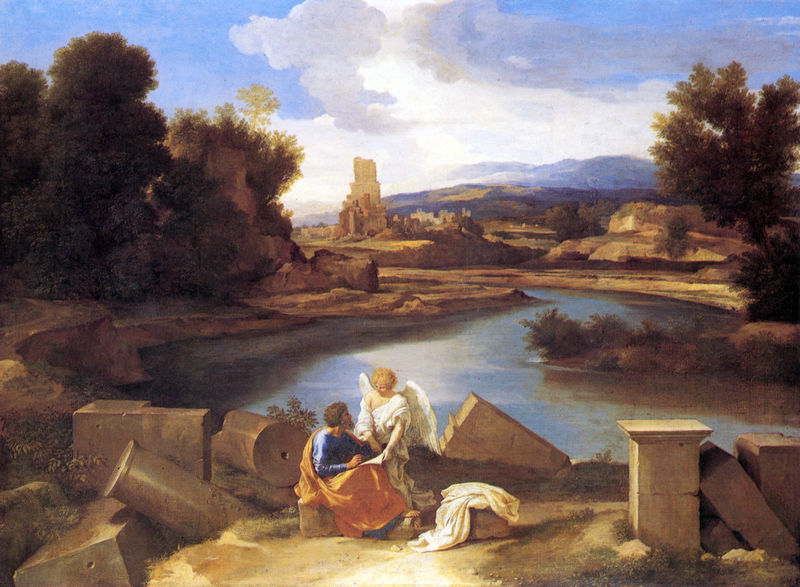
Titel: Paysage avec saint Matthieu et l'ange, Landschaft mit dem Hl. Matthäus und dem Engel
Künstler: Nicolas Poussin
Standort: Berlin
Institution: Alte Nationalgalerie
Schlagwörter: baum, berg, blau, felsen, flügel, gemälde, hand, himmel, mann, schatten, umhang, wasser, weiß, wolken, bäume, fluss, gelb, landschaft, menschen, see, sitzen, stadt, teich, ufer, braun, frau, haar, hell, kleid, licht, marmor, orange, säule, säulen, ausblick, gebäude, gras, haus, rot, tuch, weg, wolke, gespräch, malerei, bart, blond, arm, stein, steine, bach, erde, horizont, häuser, natur, spiegelung, büsche, gebüsch, gewässer, sonne, gewand, gold, sitzend, decke, gewänder, klassizismus, paar, blatt, pflanze, renaissance, wald, turm, engel, aussicht, bein, sommer, strand, papier, italien, süden, zwei, warm, berge, böschung, flus, romantik, sturm, muse, podest, nazarener, barfuss, reste, ruine, antike, unterschrift, fuss, burg, himmeö, ideal, idyll, gewunden, loch, ruinen, kunst, krause, vertrag, kaputt, heiligenschein, nimbus, jesus, blauer himmel, antik, christlich, hilfe, toga, zerstört, erscheinung, poussin, heiliger, tempel, basis, schreiber, arkadien, postament, eichen, prophet, hagar, botschaft, fragmente, stele, baume, steinbruch, trommeln, flügek, apostel, lorrain, evangelist, evangelium, matthäus, interaktion, oaar, säulentrommeln, süulen, renaicance, überbringen, überbringer, evangelist matthäus, ismael, mathäus, mnimbus, säulenfragmente, torsi, wooke, sitlzen, pfeiöer, riunen